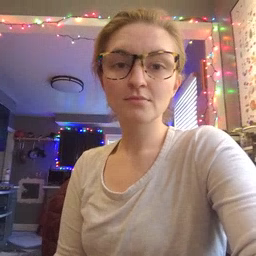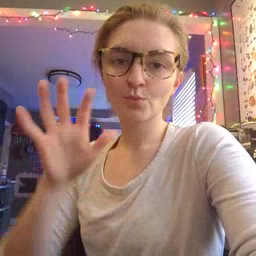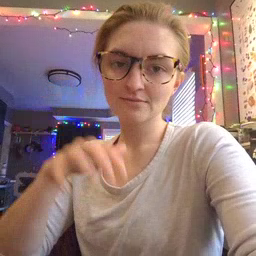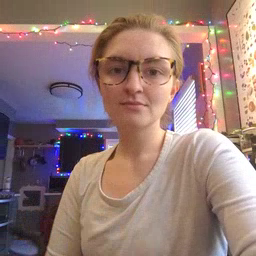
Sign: rain